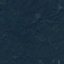
Label: Forest